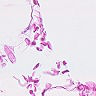
Metastatic tissue present: no